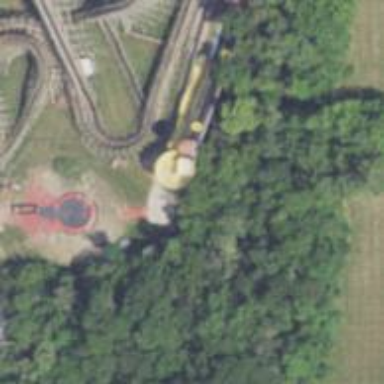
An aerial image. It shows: Tourism attraction featuring water slide.